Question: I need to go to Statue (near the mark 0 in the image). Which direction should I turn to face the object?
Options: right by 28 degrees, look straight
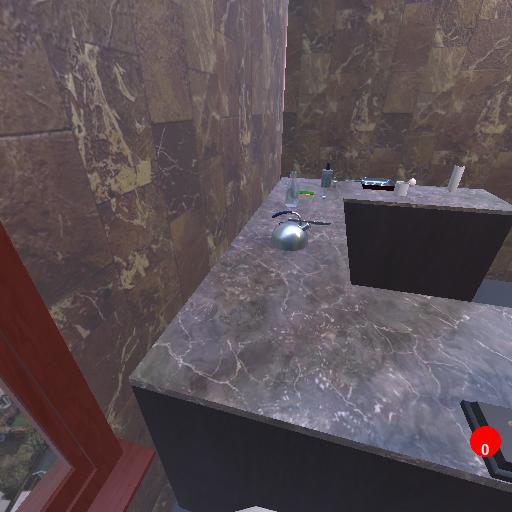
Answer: right by 28 degrees